Question: I just simply cannot get the fragments to display...! and I know it's a problem within my 'onCreateView'. Does anyone possibly see the issue and can think of some sort of solution??
The first fragment actually displays if I comment out lines 34-59, which start with the 'super.onCreate(savedInstanceState);' with the 'onCreateView', and ends with the closing '});' for the 'confirmButton.setOnClickListener'. However, with those lines commented out, the tab for the other fragment, when clicked, leads to the app crashing. I also can't save the information that I want to retrieve from the first fragment by doing this... so I do need those lines.
I sincerely appreciate all and any help, thank you so much for your time!!
'''
public class LyricEditorFragment extends Fragment {
private EditText mTitleText;
private EditText mBodyText;
private Long mRowId;
private LyricsDbAdapter mDbHelper;
@Override
public View onCreateView(LayoutInflater inflater, ViewGroup container,
Bundle savedInstanceState) {
// TODO Auto-generated method stub
View view = inflater.inflate(R.layout.activity_lyriceditor, container, false);
super.onCreate(savedInstanceState);
mDbHelper = new LyricsDbAdapter(getActivity());
mDbHelper.open();
mTitleText = (EditText) getView().findViewById(R.id.title);
mBodyText = (EditText) getView().findViewById(R.id.body);
Button confirmButton = (Button) getView().findViewById(R.id.confirm);
mRowId = (savedInstanceState == null) ? null :
(Long) savedInstanceState.getSerializable(LyricsDbAdapter.KEY_ROWID);
if (mRowId == null) {
Bundle extras = getActivity().getIntent().getExtras();
mRowId = extras != null ? extras.getLong(LyricsDbAdapter.KEY_ROWID)
: null;
}
populateFields();
confirmButton.setOnClickListener(new View.OnClickListener() {
public void onClick(View view) {
getActivity().setResult(Activity.RESULT_OK);
getActivity().finish();
}
});
return view;
}
private void populateFields() {
if (mRowId != null) {
Cursor lyric = mDbHelper.fetchLyric(mRowId);
getActivity().startManagingCursor(lyric);
mTitleText.setText(lyric.getString(
lyric.getColumnIndexOrThrow(LyricsDbAdapter.KEY_TITLE)));
mBodyText.setText(lyric.getString(
lyric.getColumnIndexOrThrow(LyricsDbAdapter.KEY_BODY)));
}
}
@Override
public void onSaveInstanceState(Bundle outState) {
super.onSaveInstanceState(outState);
saveState();
outState.putSerializable(LyricsDbAdapter.KEY_ROWID, mRowId);
}
@Override
public void onPause() {
super.onPause();
saveState();
}
@Override
public void onResume() {
super.onResume();
populateFields();
}
private void saveState() {
String title = mTitleText.getText().toString();
String body = mBodyText.getText().toString();
if (mRowId == null) {
long id = mDbHelper.createLyric(title, body);
if (id > 0) {
mRowId = id;
}
} else {
mDbHelper.updateLyric(mRowId, title, body);
}
}
}
'''
Here is a picture of my logcat:

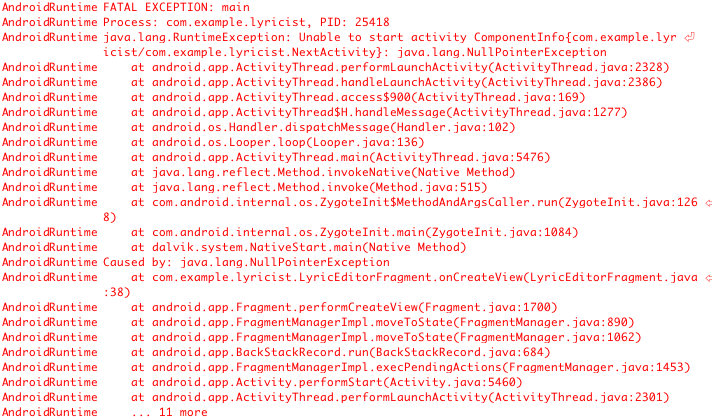
Answer: The getView() Function your using will be returning null as the fragment hasn't has its view set yet (Its what your actually doing once you return the view). Instead you need to use view.findViewById() and search the view you just inflated.